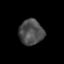
Tissue: prostate
Cell type: T cells
Senescence score: 0.2986
Nuclear area (px): 603
Mean DAPI intensity: 76.886